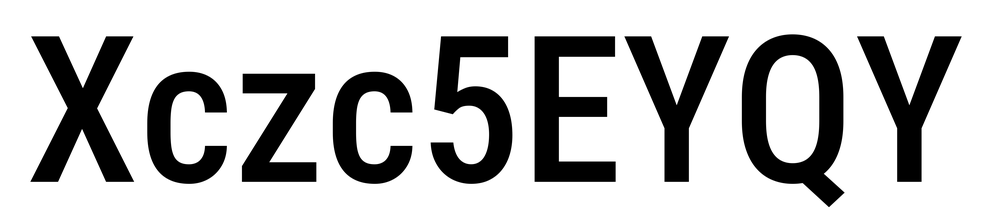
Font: Roboto_Condensed_Medium